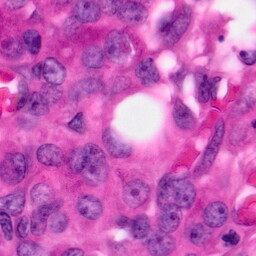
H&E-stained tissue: Pancreatic